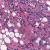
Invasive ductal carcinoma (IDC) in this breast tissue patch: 1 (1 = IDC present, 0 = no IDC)